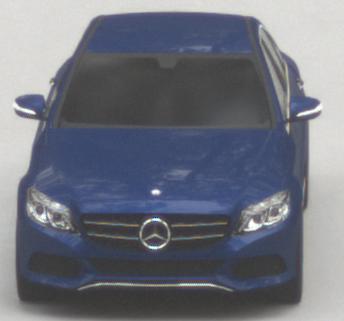
Make: Mercedes-Benz
Model: C 160
Detailed model: C-Class (205) Limousine
Model produced from: 2015/04
Model produced until: 2018/04
Doors: 4
Color: blue
Road condition: dry road
Daytime: morning or afternoon
Contrast: low contrast